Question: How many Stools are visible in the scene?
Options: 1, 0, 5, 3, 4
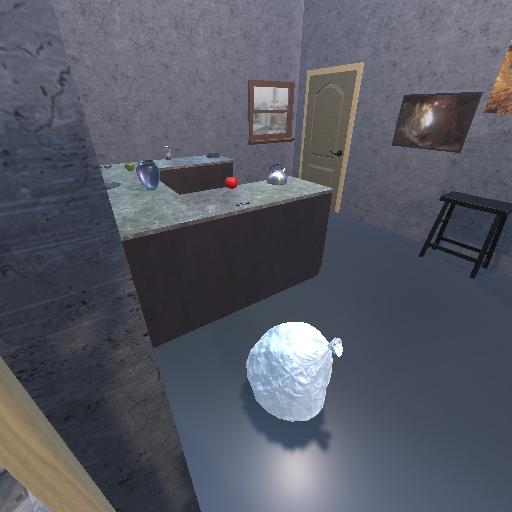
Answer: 1